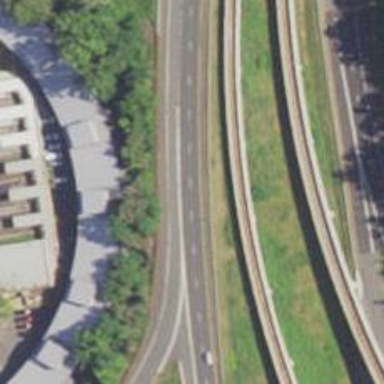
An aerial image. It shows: Motorway junction.